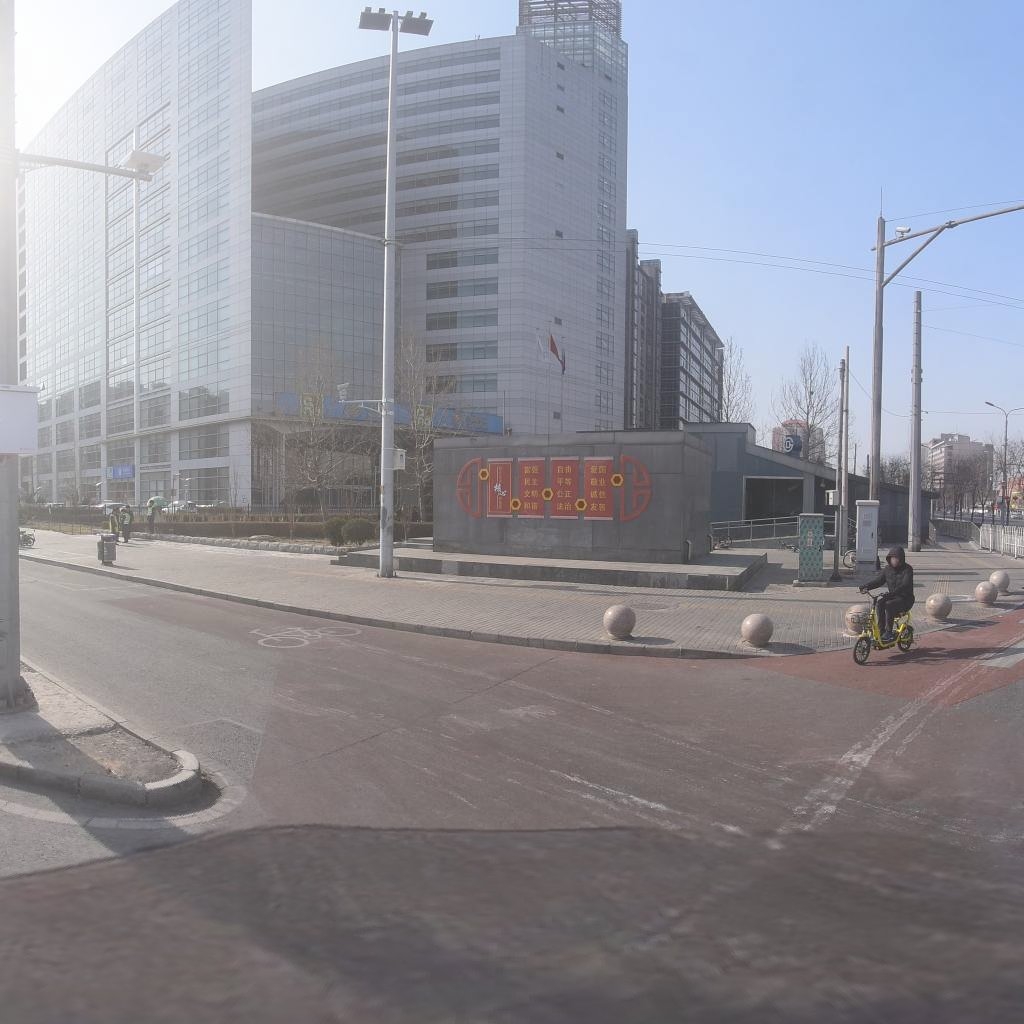
Region: Xicheng
Road damage annotations: longitudinal crack